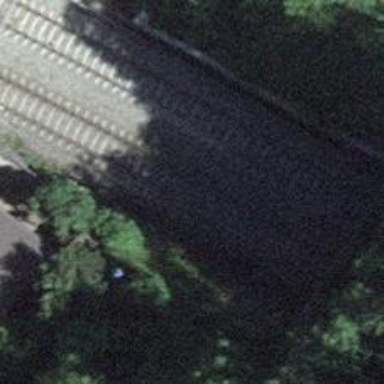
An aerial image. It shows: Railway with electrified contact lines.